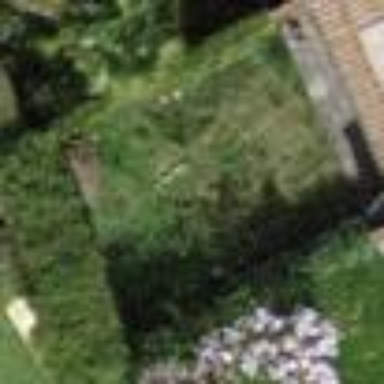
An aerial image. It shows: Garden enclosed by fence.